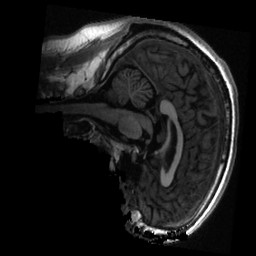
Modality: T1w
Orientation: sagittal